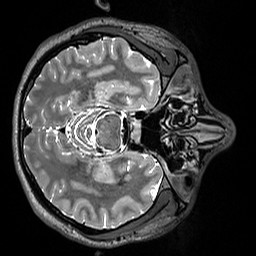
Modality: T2w
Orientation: axial
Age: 28
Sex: male
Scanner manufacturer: siemens
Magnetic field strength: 3 T
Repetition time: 3.2 s
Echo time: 0.412 s